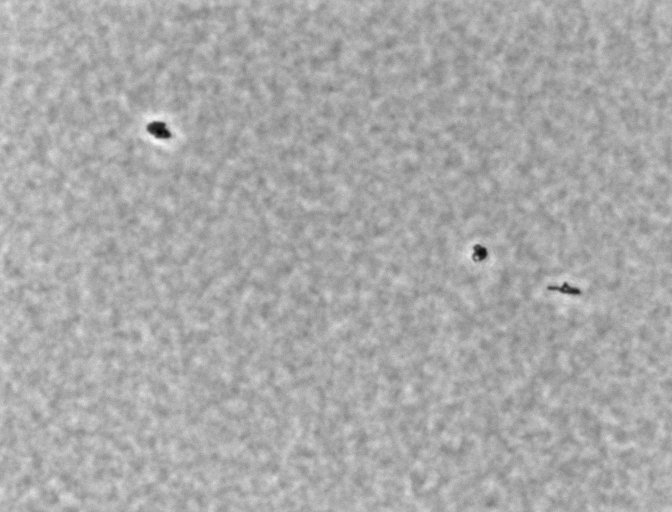
Listeria innocua